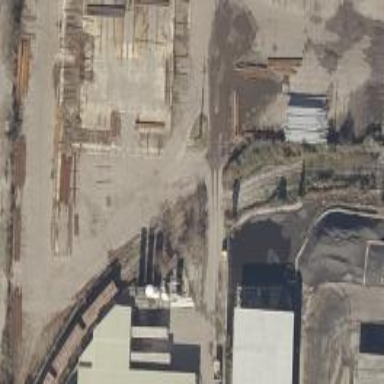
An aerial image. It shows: Rail spur service.